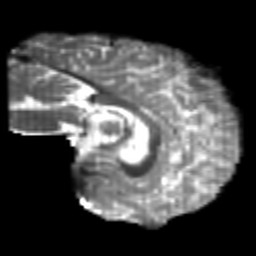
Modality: T2w
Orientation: sagittal
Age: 23
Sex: male
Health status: healthy
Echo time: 0.074 s